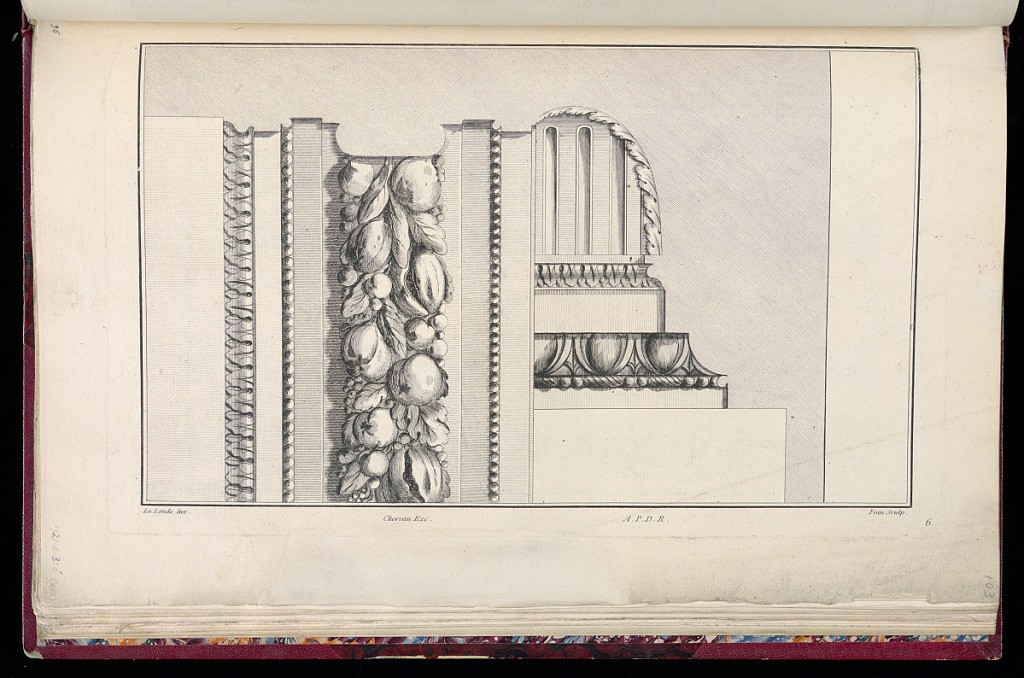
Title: Cornice Design with Profile
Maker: Richard de Lalonde, French, active 1780–96
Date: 1785-1788
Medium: Etching on off-white laid paper
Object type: Print
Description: Design for the cornice of an apartment with, from left to right, lamb tongue, bead course, garland of fruits and leaves, and bead course decoration. The profile of the cornice ornamentation is indicated at the top edge of the design motifs. The plate is signed and numbered.